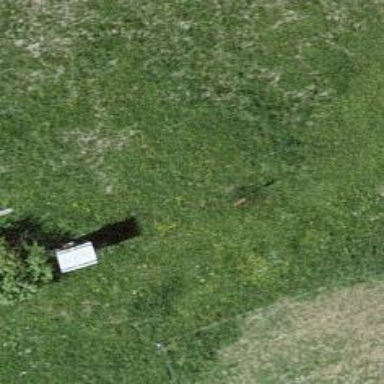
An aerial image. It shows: Aerial marker.